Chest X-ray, PA view. Patient: 21 years old, sex M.
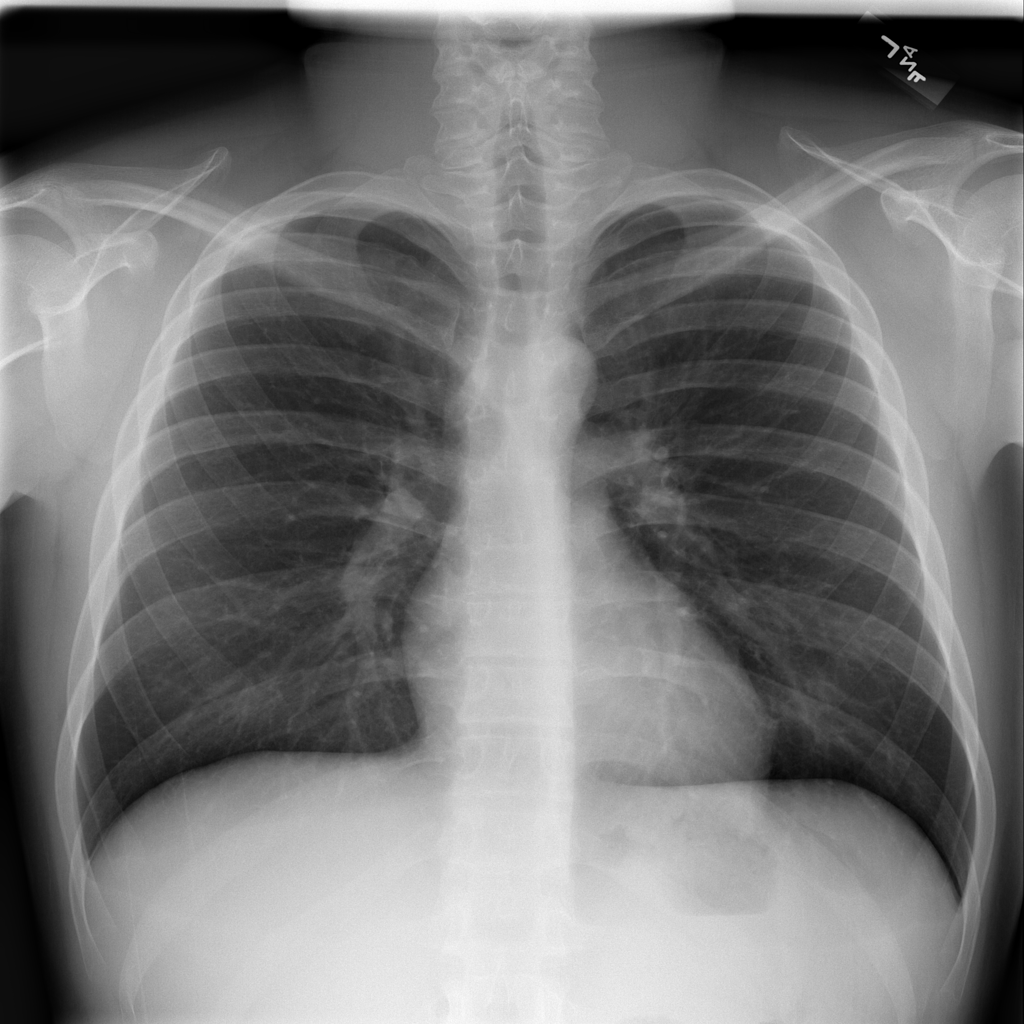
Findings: No Finding